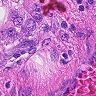
Metastatic tissue present: yes